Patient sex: M
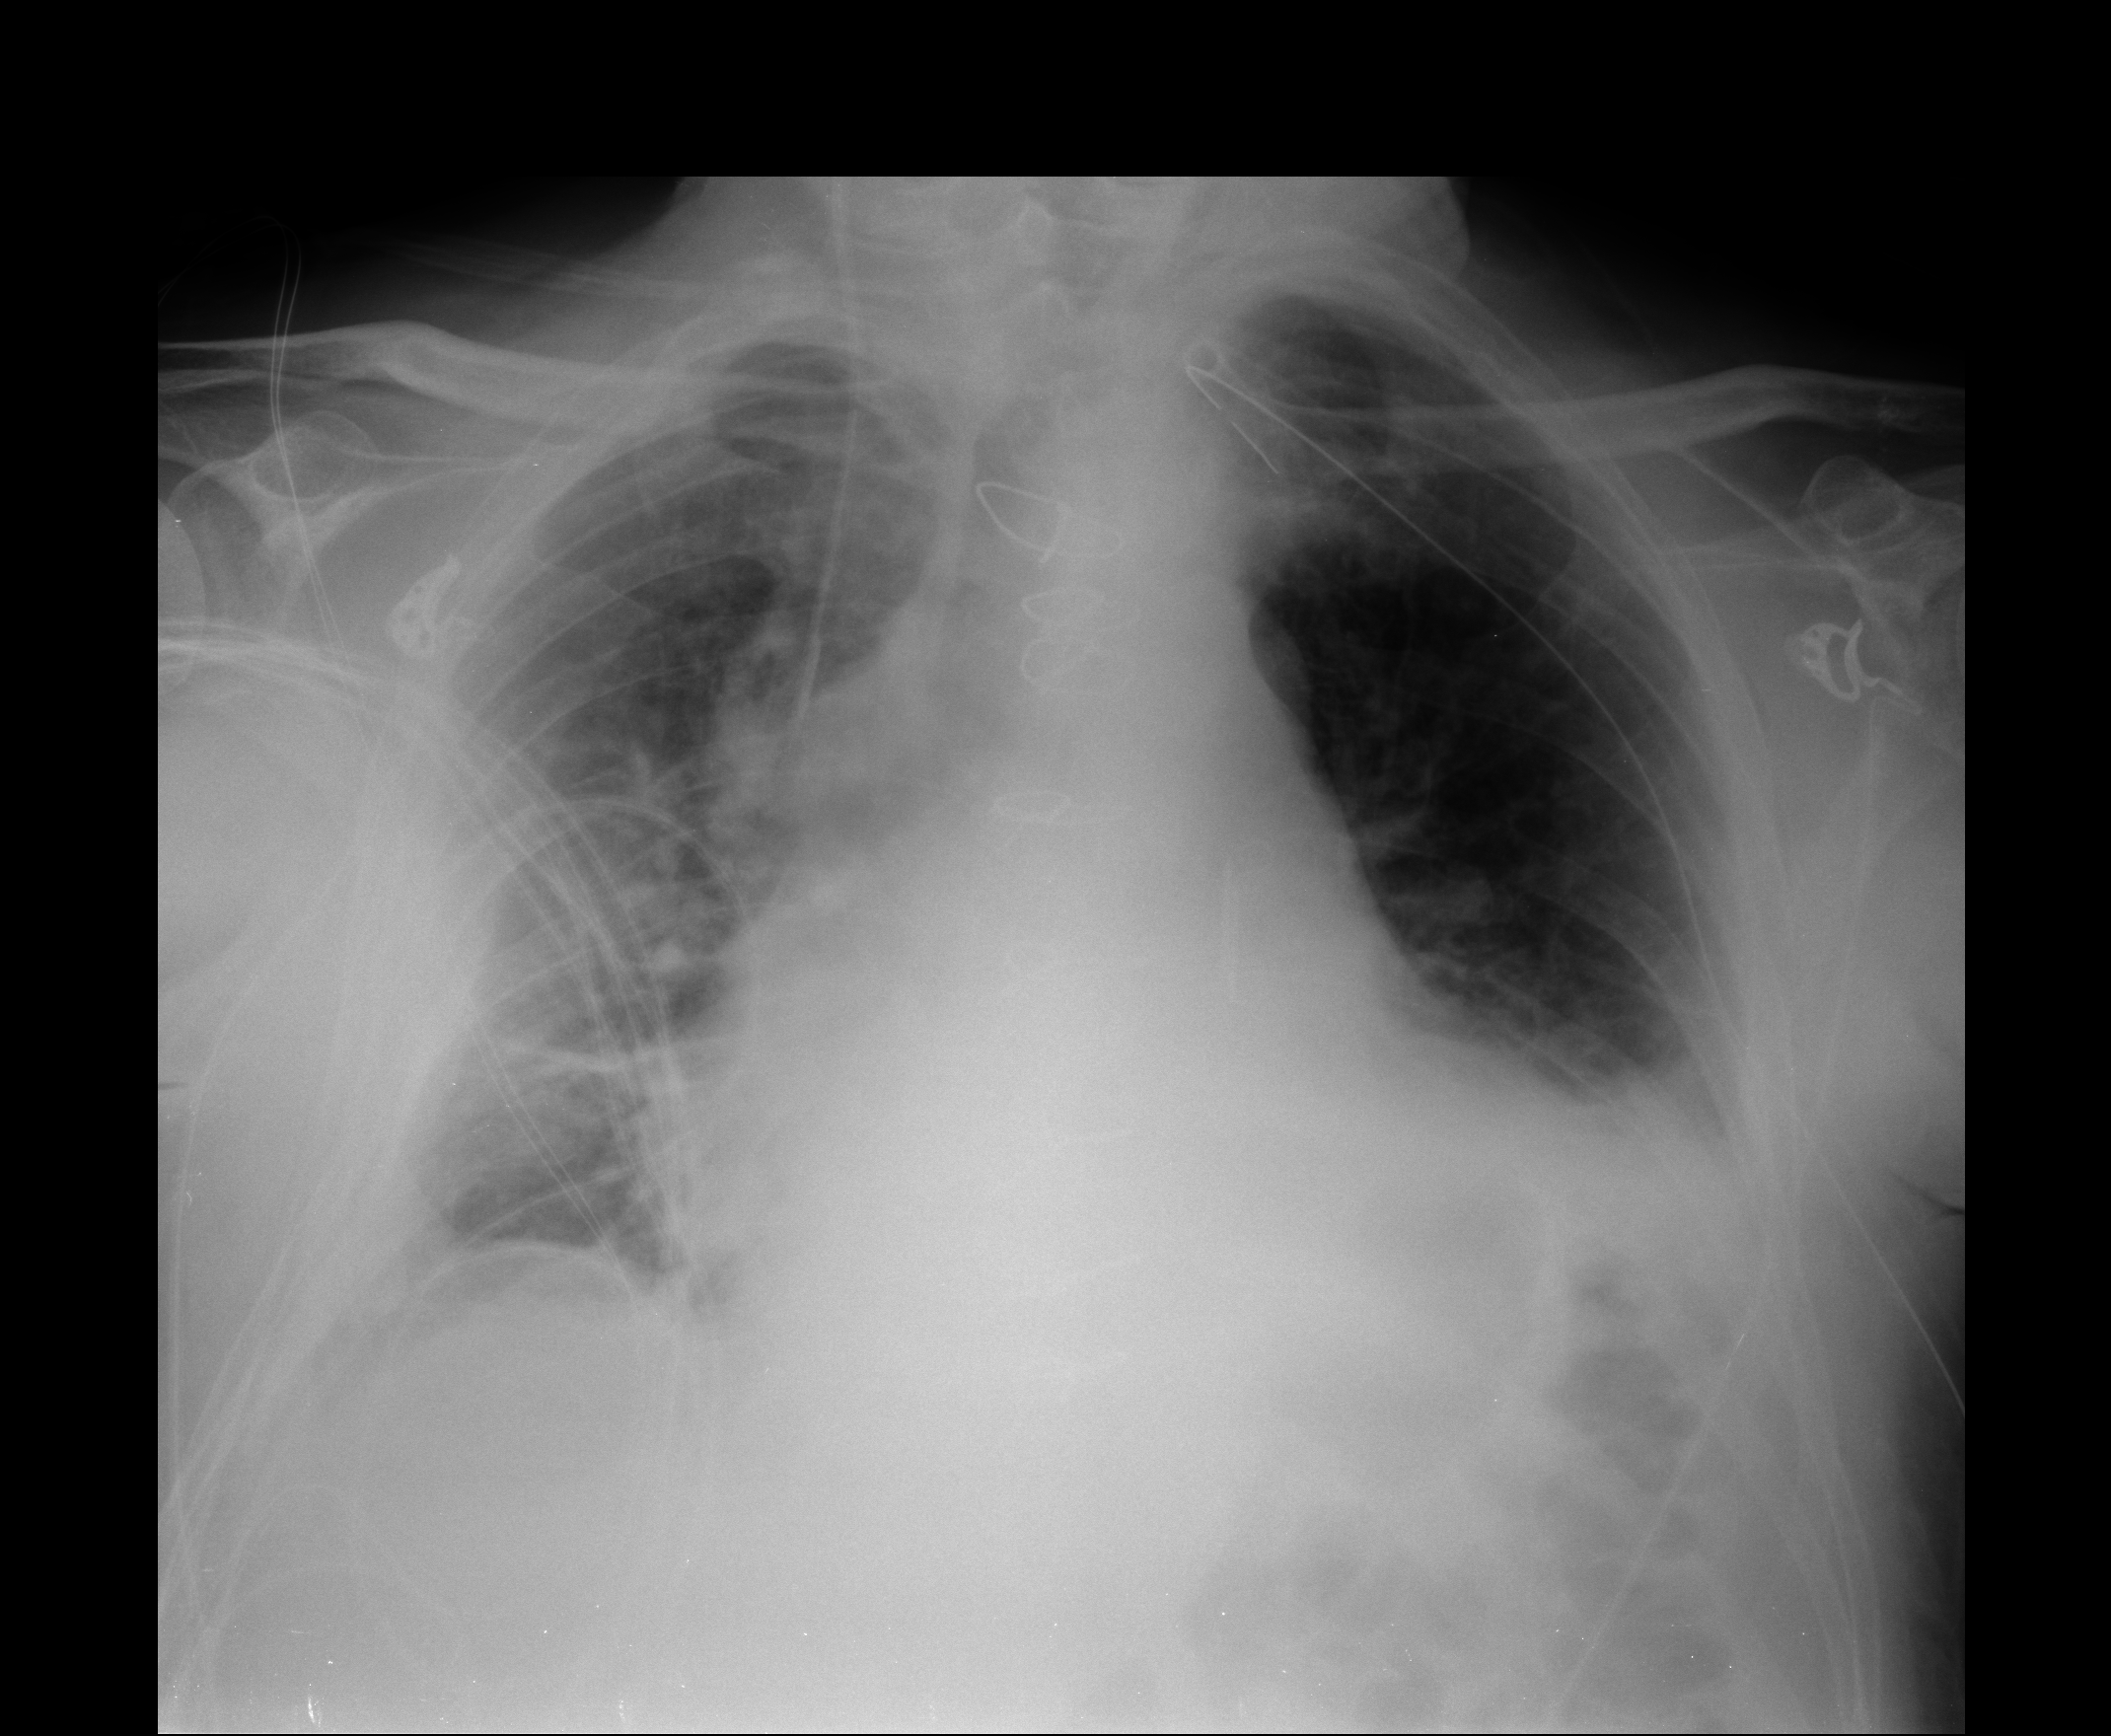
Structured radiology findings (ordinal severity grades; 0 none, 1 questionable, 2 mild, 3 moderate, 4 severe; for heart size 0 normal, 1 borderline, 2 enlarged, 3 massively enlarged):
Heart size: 2
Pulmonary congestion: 2
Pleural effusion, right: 2
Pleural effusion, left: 2
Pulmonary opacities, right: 0
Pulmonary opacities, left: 0
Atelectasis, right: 2
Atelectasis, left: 2